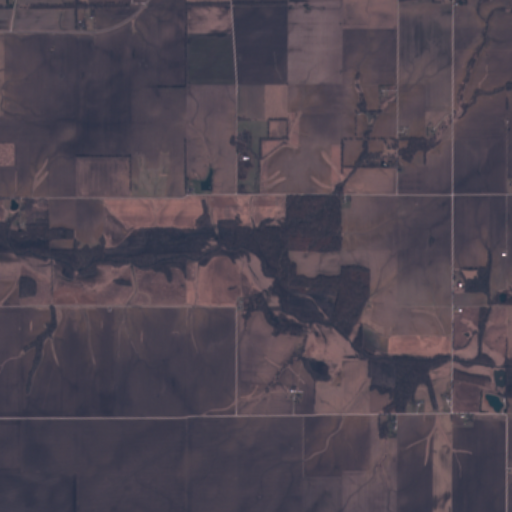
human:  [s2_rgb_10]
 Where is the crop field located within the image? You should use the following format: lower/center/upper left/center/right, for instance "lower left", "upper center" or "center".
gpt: There is no crop field in the image.